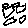
Label: cloud